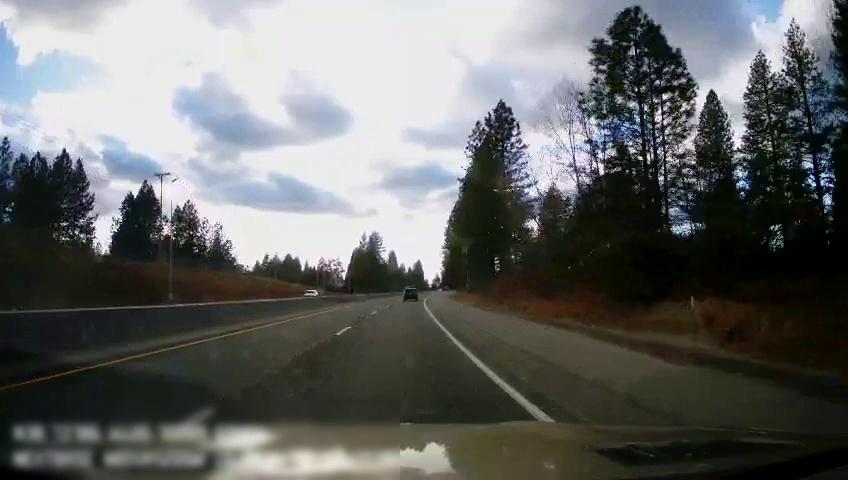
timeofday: Day
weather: Cloudy
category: Drivable Space
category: Vehicles | SUV
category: Vehicles | SUV
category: Lanes | Alternate Lane
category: Lanes | Current Lane
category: Lanes | Alternate Lane